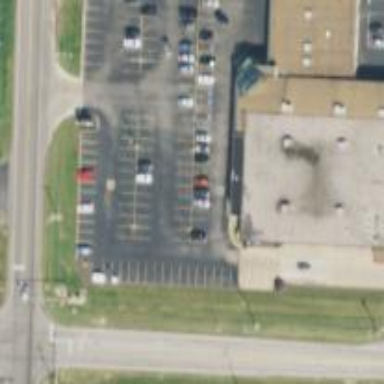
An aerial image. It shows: Commercial building.